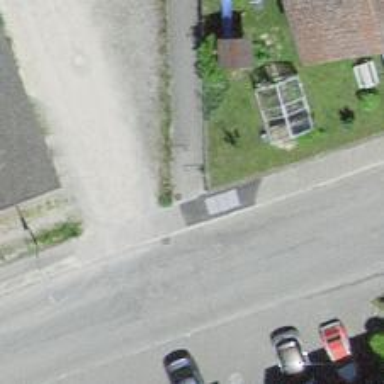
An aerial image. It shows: Cycle barrier.